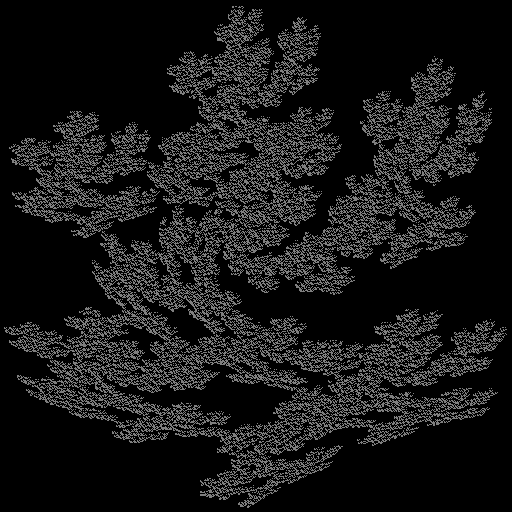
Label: pinetree